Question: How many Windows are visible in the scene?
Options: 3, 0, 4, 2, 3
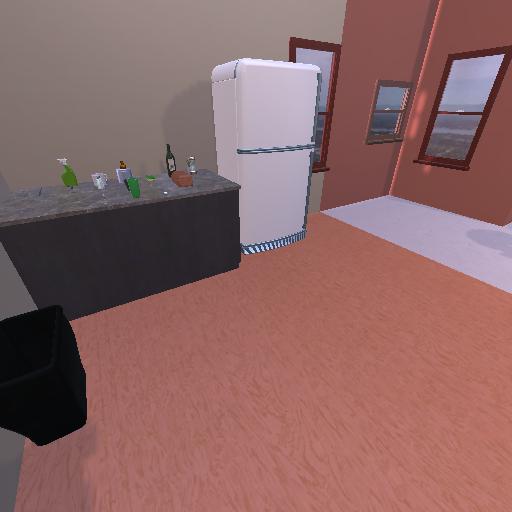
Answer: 3